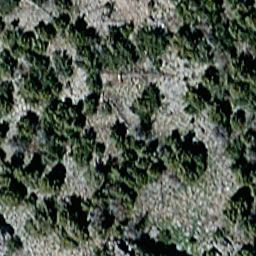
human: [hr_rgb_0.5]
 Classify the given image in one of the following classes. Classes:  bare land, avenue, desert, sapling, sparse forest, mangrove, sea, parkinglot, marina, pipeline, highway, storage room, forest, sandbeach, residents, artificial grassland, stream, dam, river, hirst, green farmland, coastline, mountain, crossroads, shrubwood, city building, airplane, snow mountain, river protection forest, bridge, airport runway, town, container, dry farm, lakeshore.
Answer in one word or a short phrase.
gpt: sparse forest